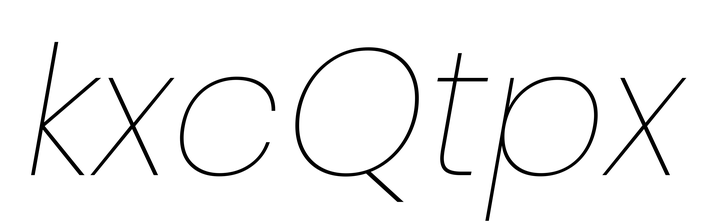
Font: Poppins-ThinItalic